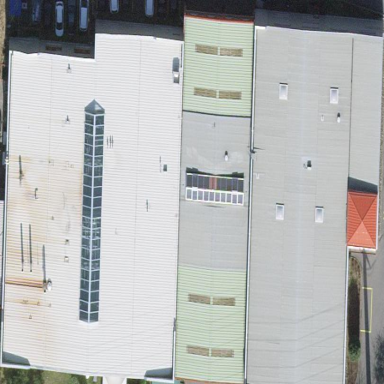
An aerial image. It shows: Industrial building.